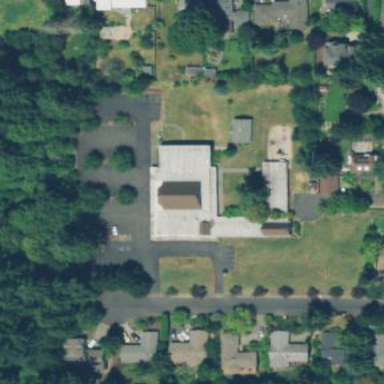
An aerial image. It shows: Building serving as place of worship.